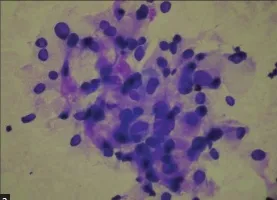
(a) A cluster of tumor cells showing indistinct cell borders, abundant granular eosinophilic cytoplasm and anisokaryosis (H and E, x400). (b) Occasional binucleate and spindle cells are seen (PAP, x400).
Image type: pathology (papanicolaou)